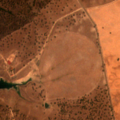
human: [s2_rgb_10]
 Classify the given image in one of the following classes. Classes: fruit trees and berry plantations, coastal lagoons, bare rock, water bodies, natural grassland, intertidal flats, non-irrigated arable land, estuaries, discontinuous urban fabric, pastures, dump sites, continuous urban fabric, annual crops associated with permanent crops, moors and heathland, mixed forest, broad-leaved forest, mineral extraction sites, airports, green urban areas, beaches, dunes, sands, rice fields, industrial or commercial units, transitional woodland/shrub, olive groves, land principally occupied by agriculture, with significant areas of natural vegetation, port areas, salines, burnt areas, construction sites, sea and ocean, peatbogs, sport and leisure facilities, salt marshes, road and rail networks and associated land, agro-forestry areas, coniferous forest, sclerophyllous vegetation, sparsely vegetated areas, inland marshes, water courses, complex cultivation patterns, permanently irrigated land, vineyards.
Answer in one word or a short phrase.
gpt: non-irrigated arable land, permanently irrigated land, pastures, agro-forestry areas